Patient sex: F
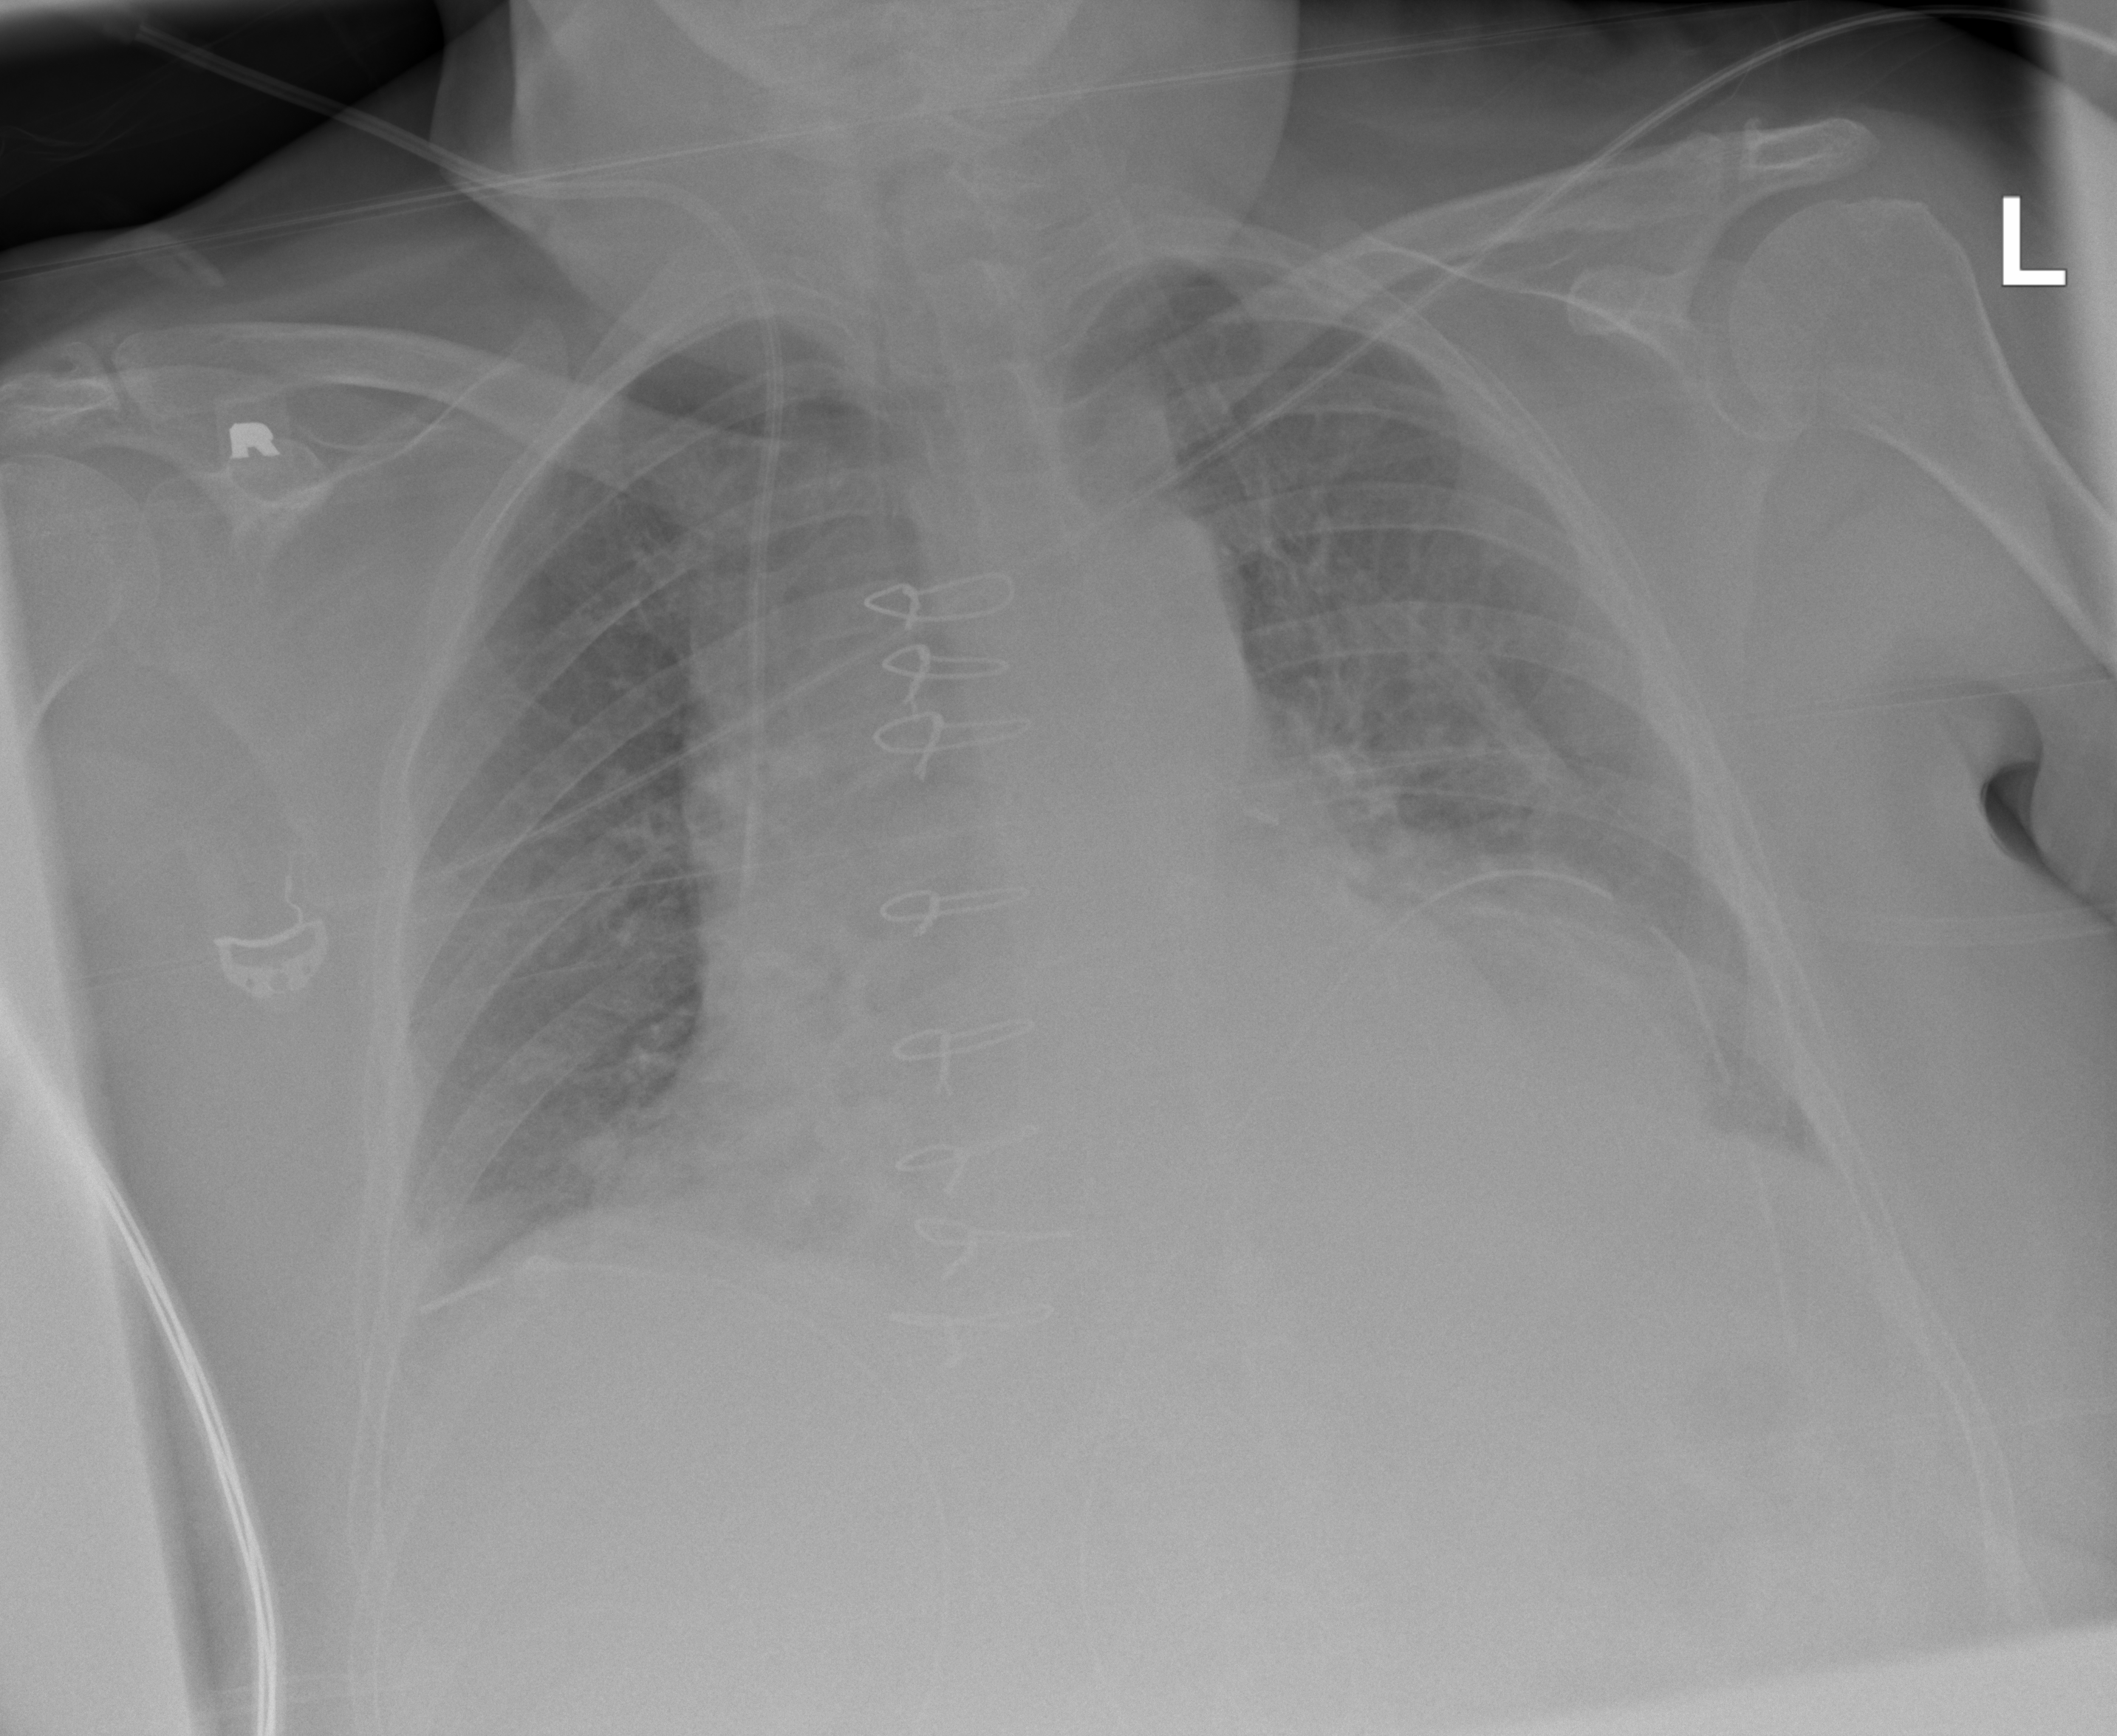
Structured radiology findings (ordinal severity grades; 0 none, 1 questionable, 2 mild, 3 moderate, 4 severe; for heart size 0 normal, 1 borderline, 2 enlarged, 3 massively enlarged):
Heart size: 2
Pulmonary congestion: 2
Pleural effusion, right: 2
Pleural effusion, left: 0
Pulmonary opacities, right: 0
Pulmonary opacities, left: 0
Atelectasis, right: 2
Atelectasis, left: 2